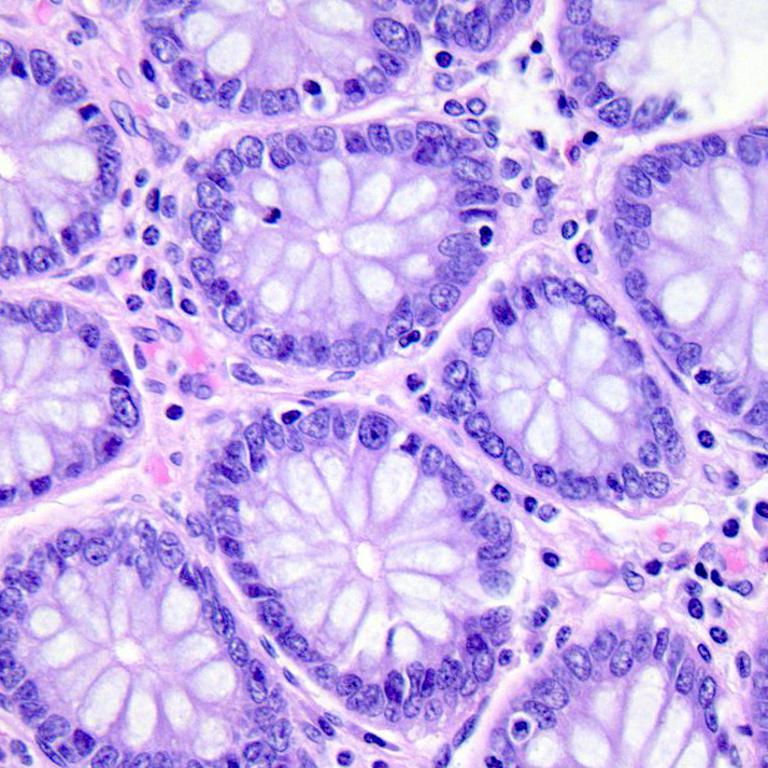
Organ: colon
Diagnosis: benign